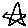
Label: star